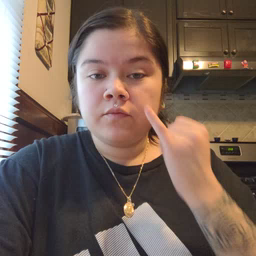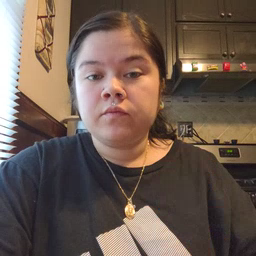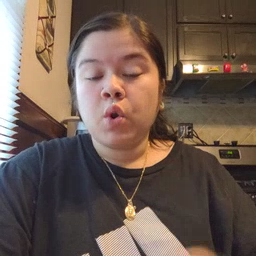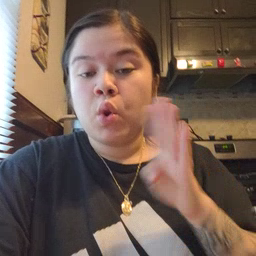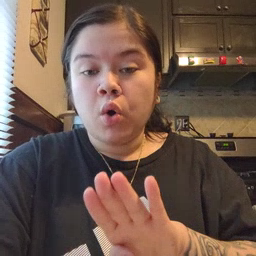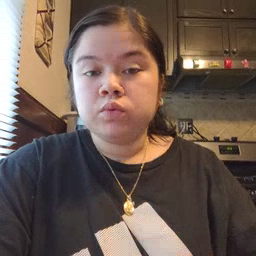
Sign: close